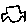
Label: car